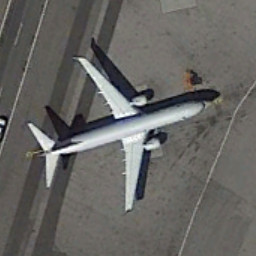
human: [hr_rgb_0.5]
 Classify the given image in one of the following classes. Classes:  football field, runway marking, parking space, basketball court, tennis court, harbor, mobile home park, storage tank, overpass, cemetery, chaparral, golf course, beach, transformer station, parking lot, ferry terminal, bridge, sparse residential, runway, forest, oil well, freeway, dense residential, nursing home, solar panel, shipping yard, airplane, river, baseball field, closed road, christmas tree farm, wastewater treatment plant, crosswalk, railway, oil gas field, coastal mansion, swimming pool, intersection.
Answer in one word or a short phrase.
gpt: airplane